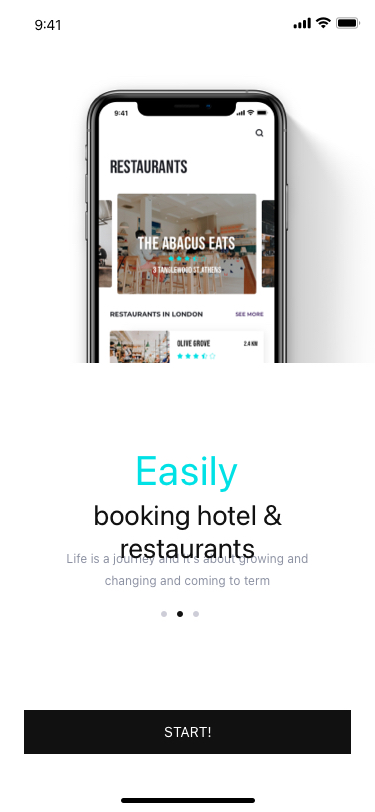
Text in this UI design:
9:41
START!
Life is a journey and it’s about growing and changing and coming to term
booking hotel & restaurants
Easily